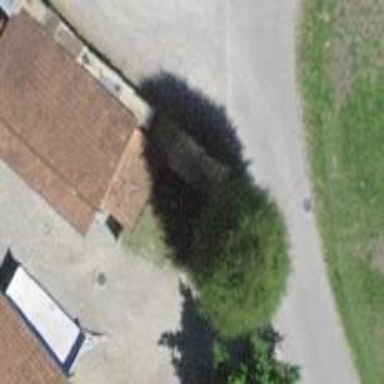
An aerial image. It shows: Barn.